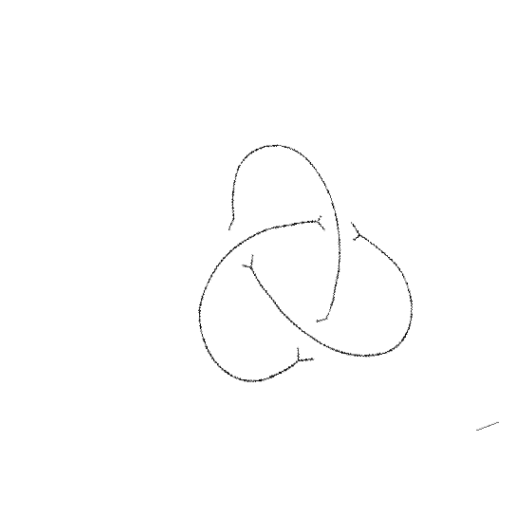
Crossing number: 3